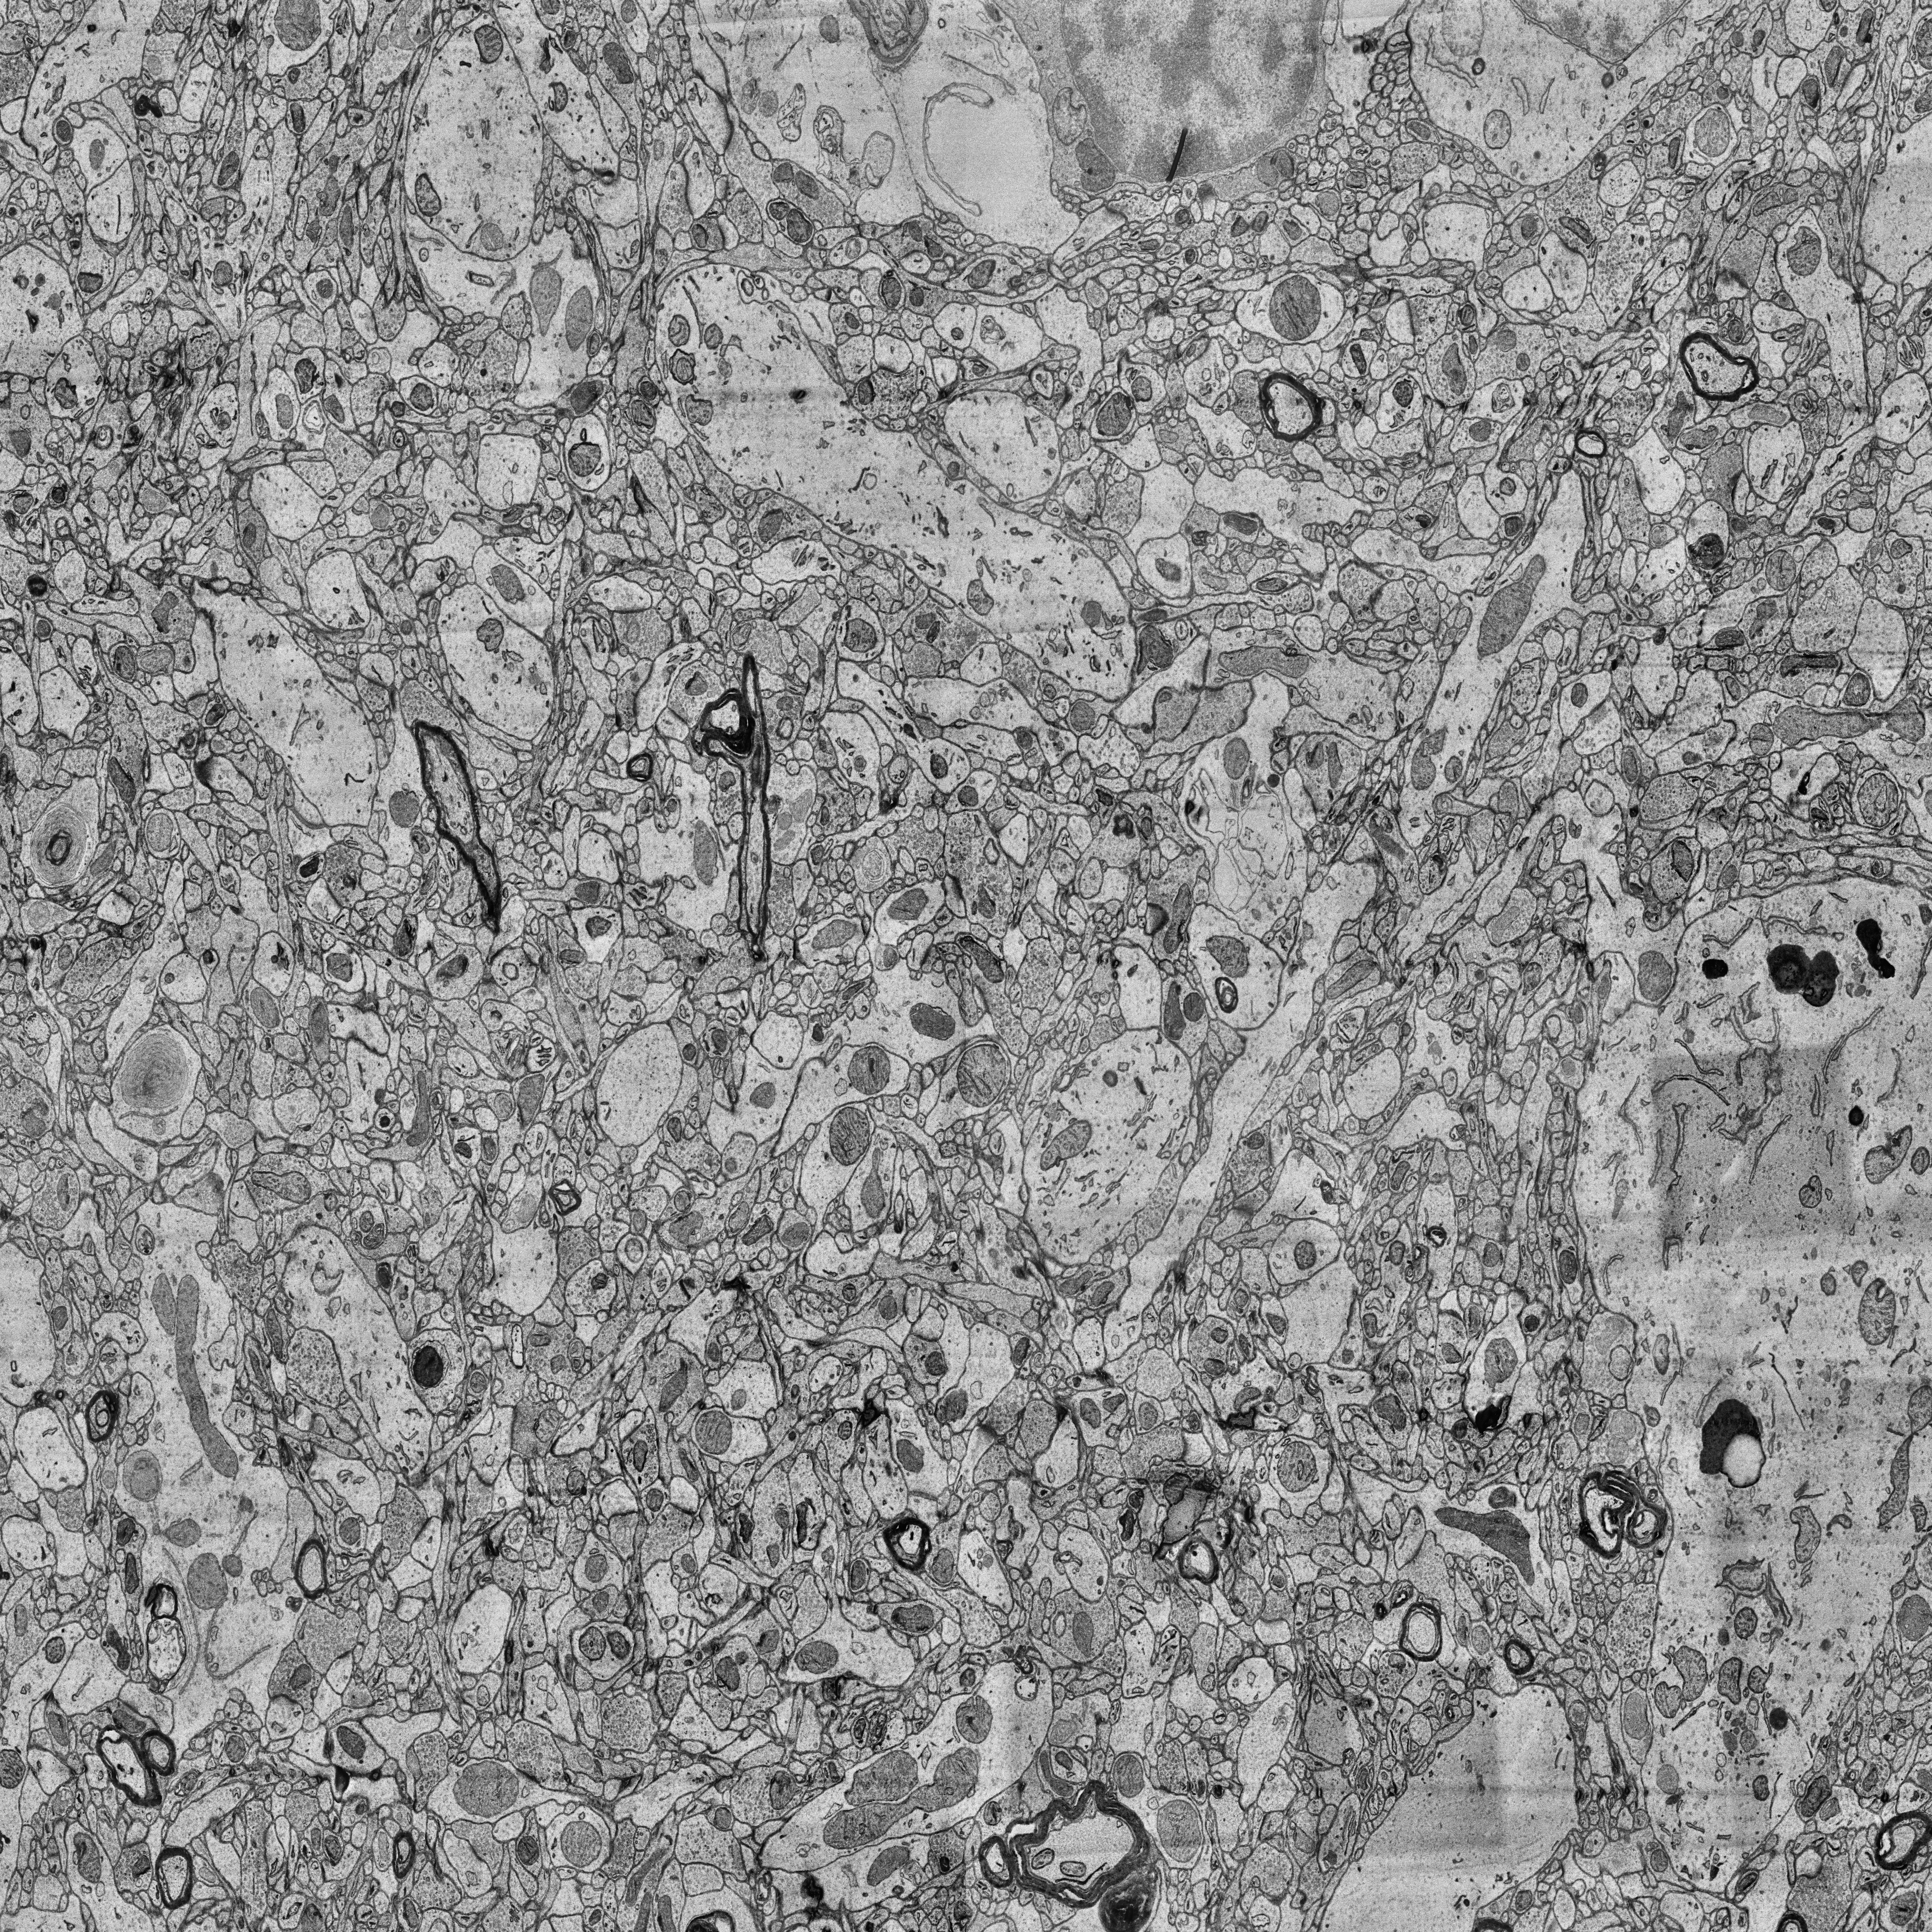
Electron microscopy slice of human cortex tissue
Slice depth (z): 188
Mitochondria instances in slice: 470